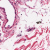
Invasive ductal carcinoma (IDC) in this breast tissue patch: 0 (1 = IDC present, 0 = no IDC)